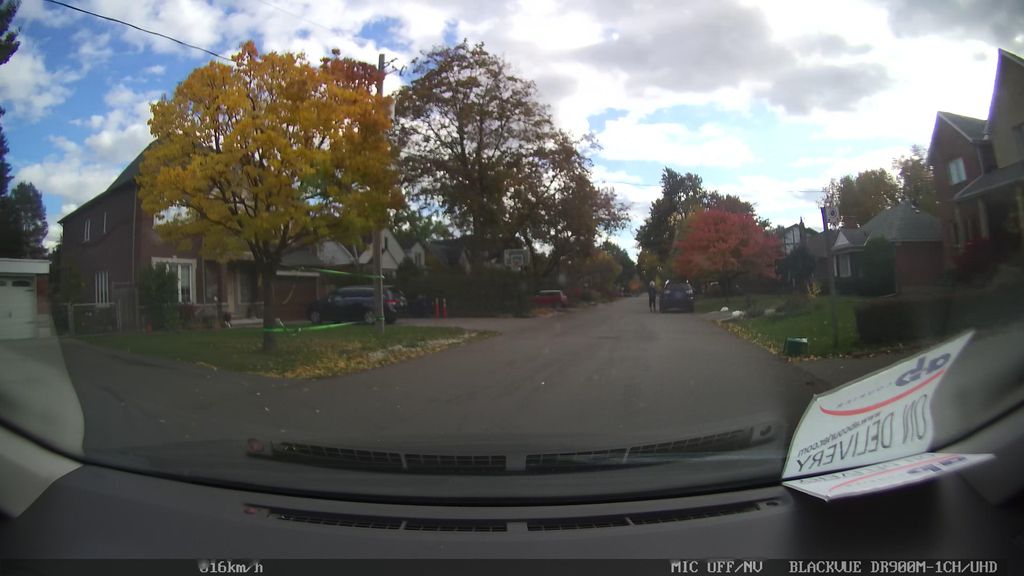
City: toronto